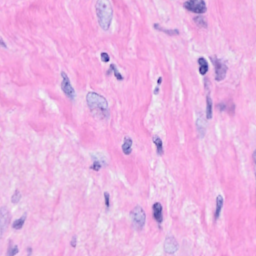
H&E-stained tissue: Breast